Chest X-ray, PA view. Patient: 19 years old, sex M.
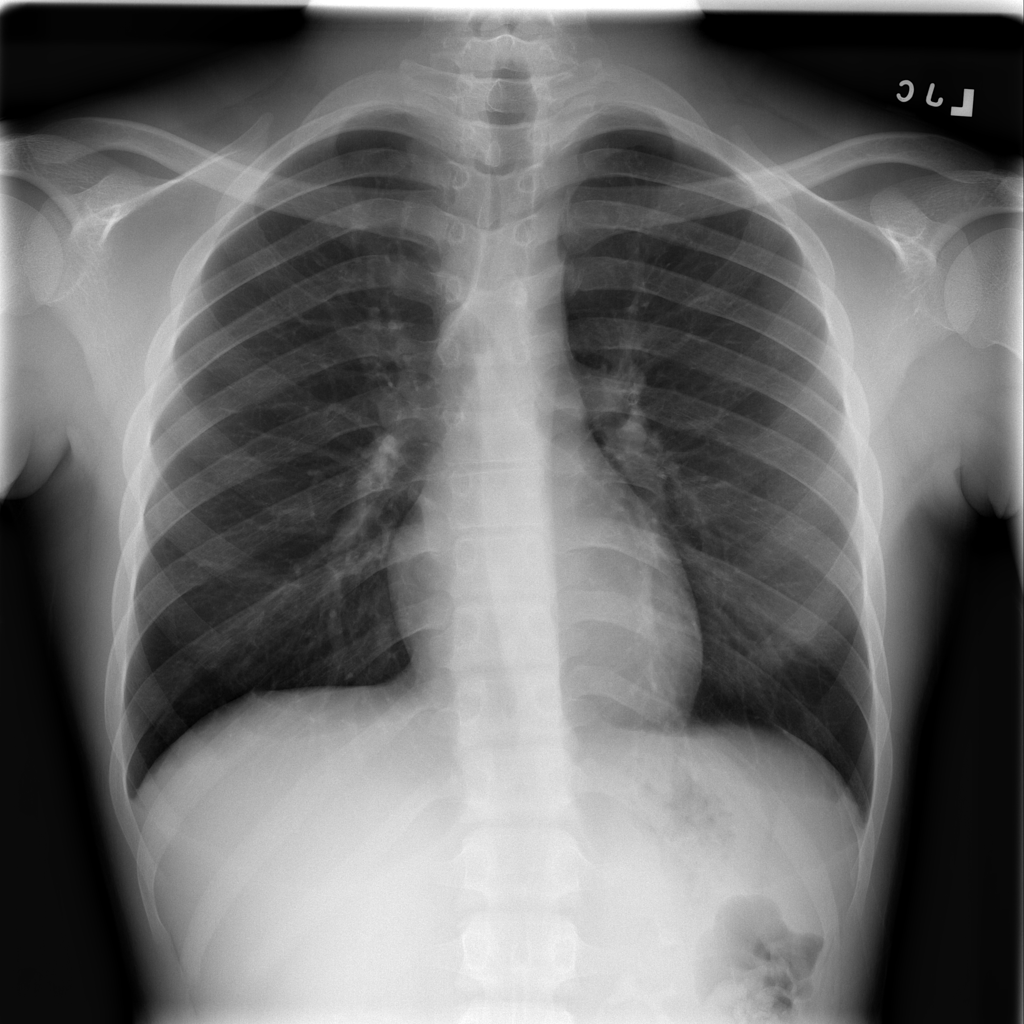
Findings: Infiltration